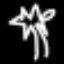
Label: palm tree